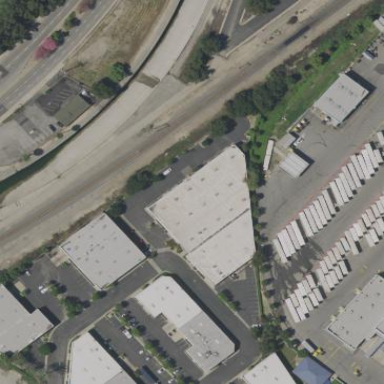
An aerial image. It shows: Warehouse building.